Interaction volume radius: 5 \u00c5
Interaction volume height: 15 \u00c5
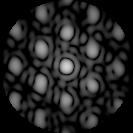
Disorder parameter: 0.2902